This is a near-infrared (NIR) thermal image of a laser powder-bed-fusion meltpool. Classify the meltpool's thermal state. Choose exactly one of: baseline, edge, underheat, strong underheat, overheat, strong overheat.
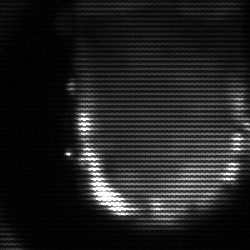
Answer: baseline